Question: in Website preference, if I select Mobile version instead of Desktop version. what is the use of it. is it redirect automatically to mobile version of current site or is it some thing relate to browser performance?

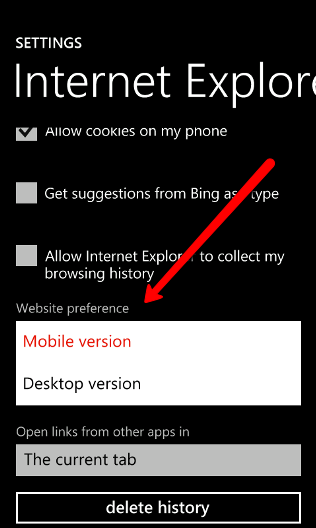
Answer: Many websites today offer a slimmed-down version of their full desktop site that's customized for the smaller screens and slower Internet connections commonly found on mobile phones. Some people prefer these mobile sites, others don't. Internet Explorer Mobile can help show you the version you prefer.
Grabbed from <URL>.
You might also find <URL> handy.